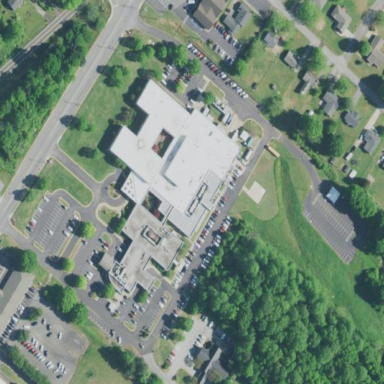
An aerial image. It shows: Healthcare facility identified as hospital.